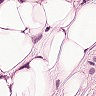
Metastatic tissue present: yes